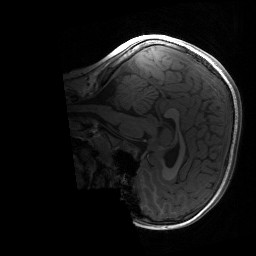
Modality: T1w
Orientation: sagittal
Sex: male
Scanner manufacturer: siemens
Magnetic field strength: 3 T
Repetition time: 1.9 s
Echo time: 0.00243 s